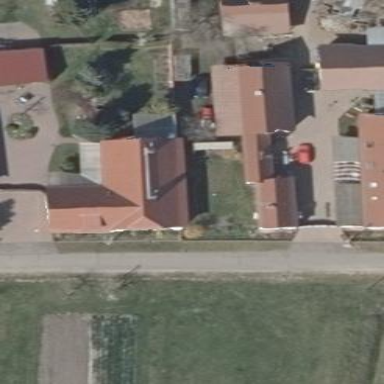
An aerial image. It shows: Residential building.